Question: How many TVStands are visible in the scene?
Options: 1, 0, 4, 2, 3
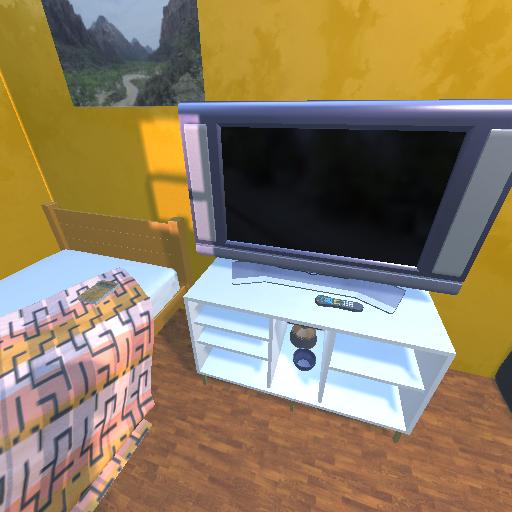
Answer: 1